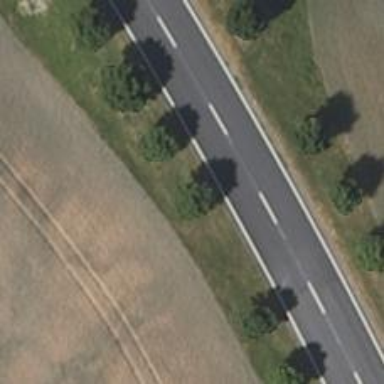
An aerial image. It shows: Row of deciduous broadleaved trees.